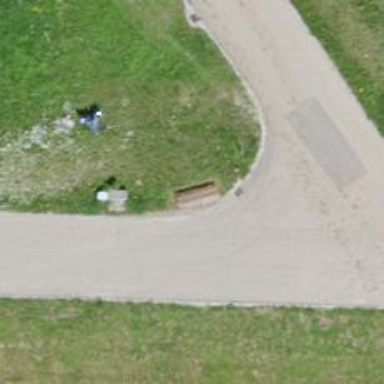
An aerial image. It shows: Bench.